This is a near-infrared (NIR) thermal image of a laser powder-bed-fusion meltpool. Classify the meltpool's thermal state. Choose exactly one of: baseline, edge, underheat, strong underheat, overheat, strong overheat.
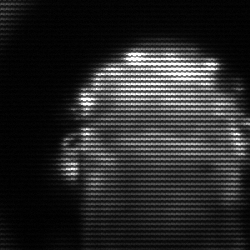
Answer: baseline